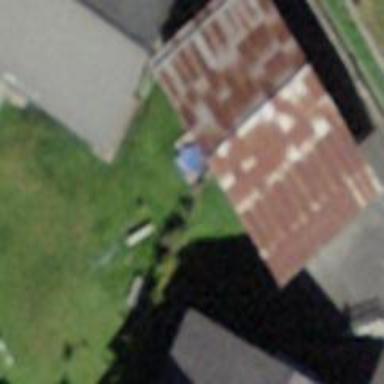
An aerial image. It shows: Barn.